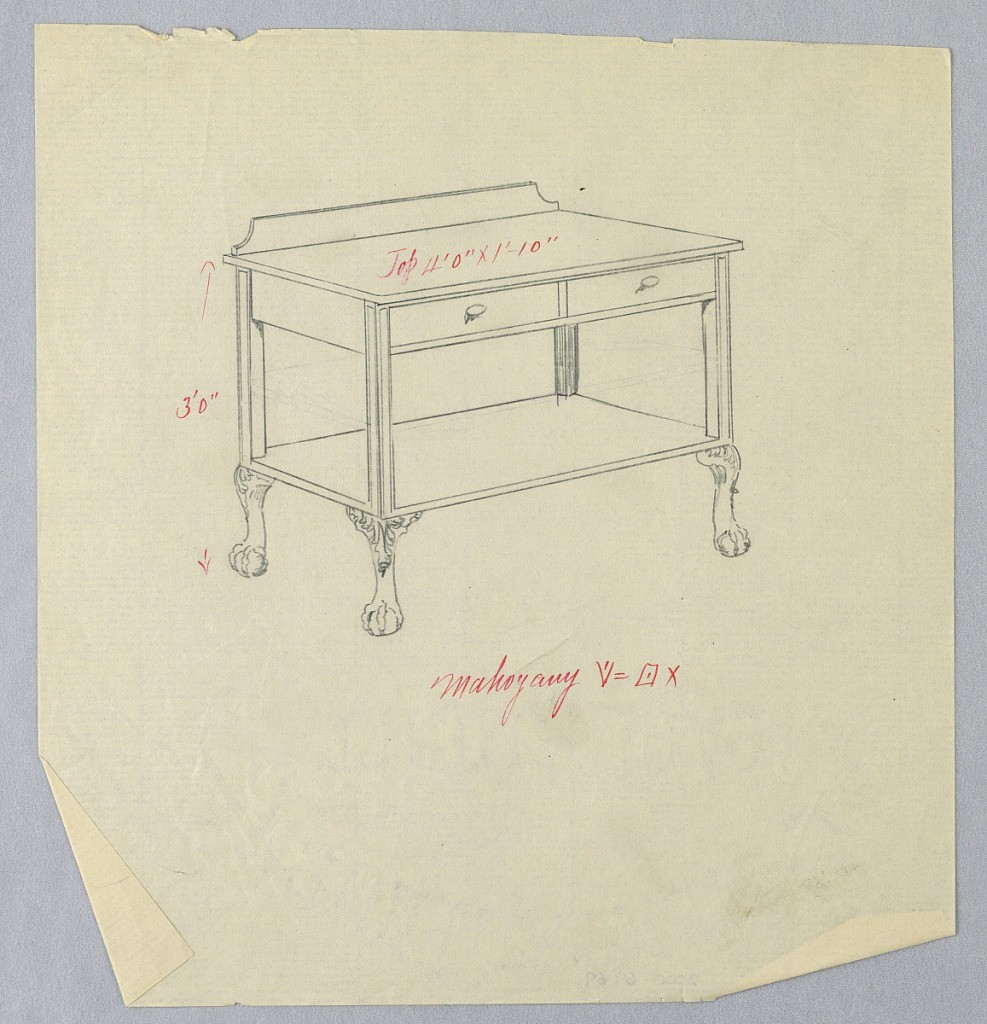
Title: Design for Serving Table of Mahogany with Ball and Claw Feet
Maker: A.N. Davenport Co.
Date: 1900–05
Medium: Graphite on thin cream paper
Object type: Drawing
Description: Rectangular table top with 2 drawers at front and conforming lower shelf; raised on 4 bracket-shaped straight legs terminating in scrolling ball and claw feet with acanthus leaf motifs at tops; backsplash.